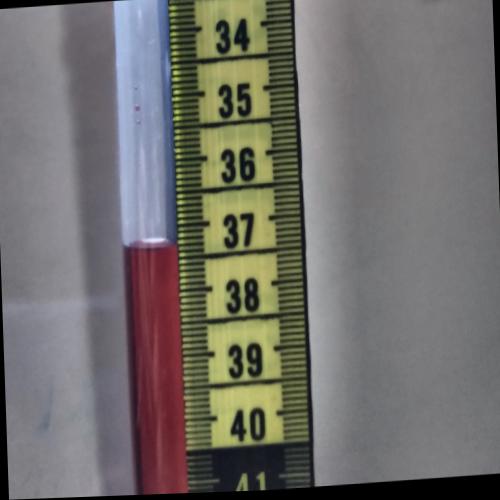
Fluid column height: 37.3 cm